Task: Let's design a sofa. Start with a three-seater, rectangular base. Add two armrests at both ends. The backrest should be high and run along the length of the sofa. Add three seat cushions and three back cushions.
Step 268:
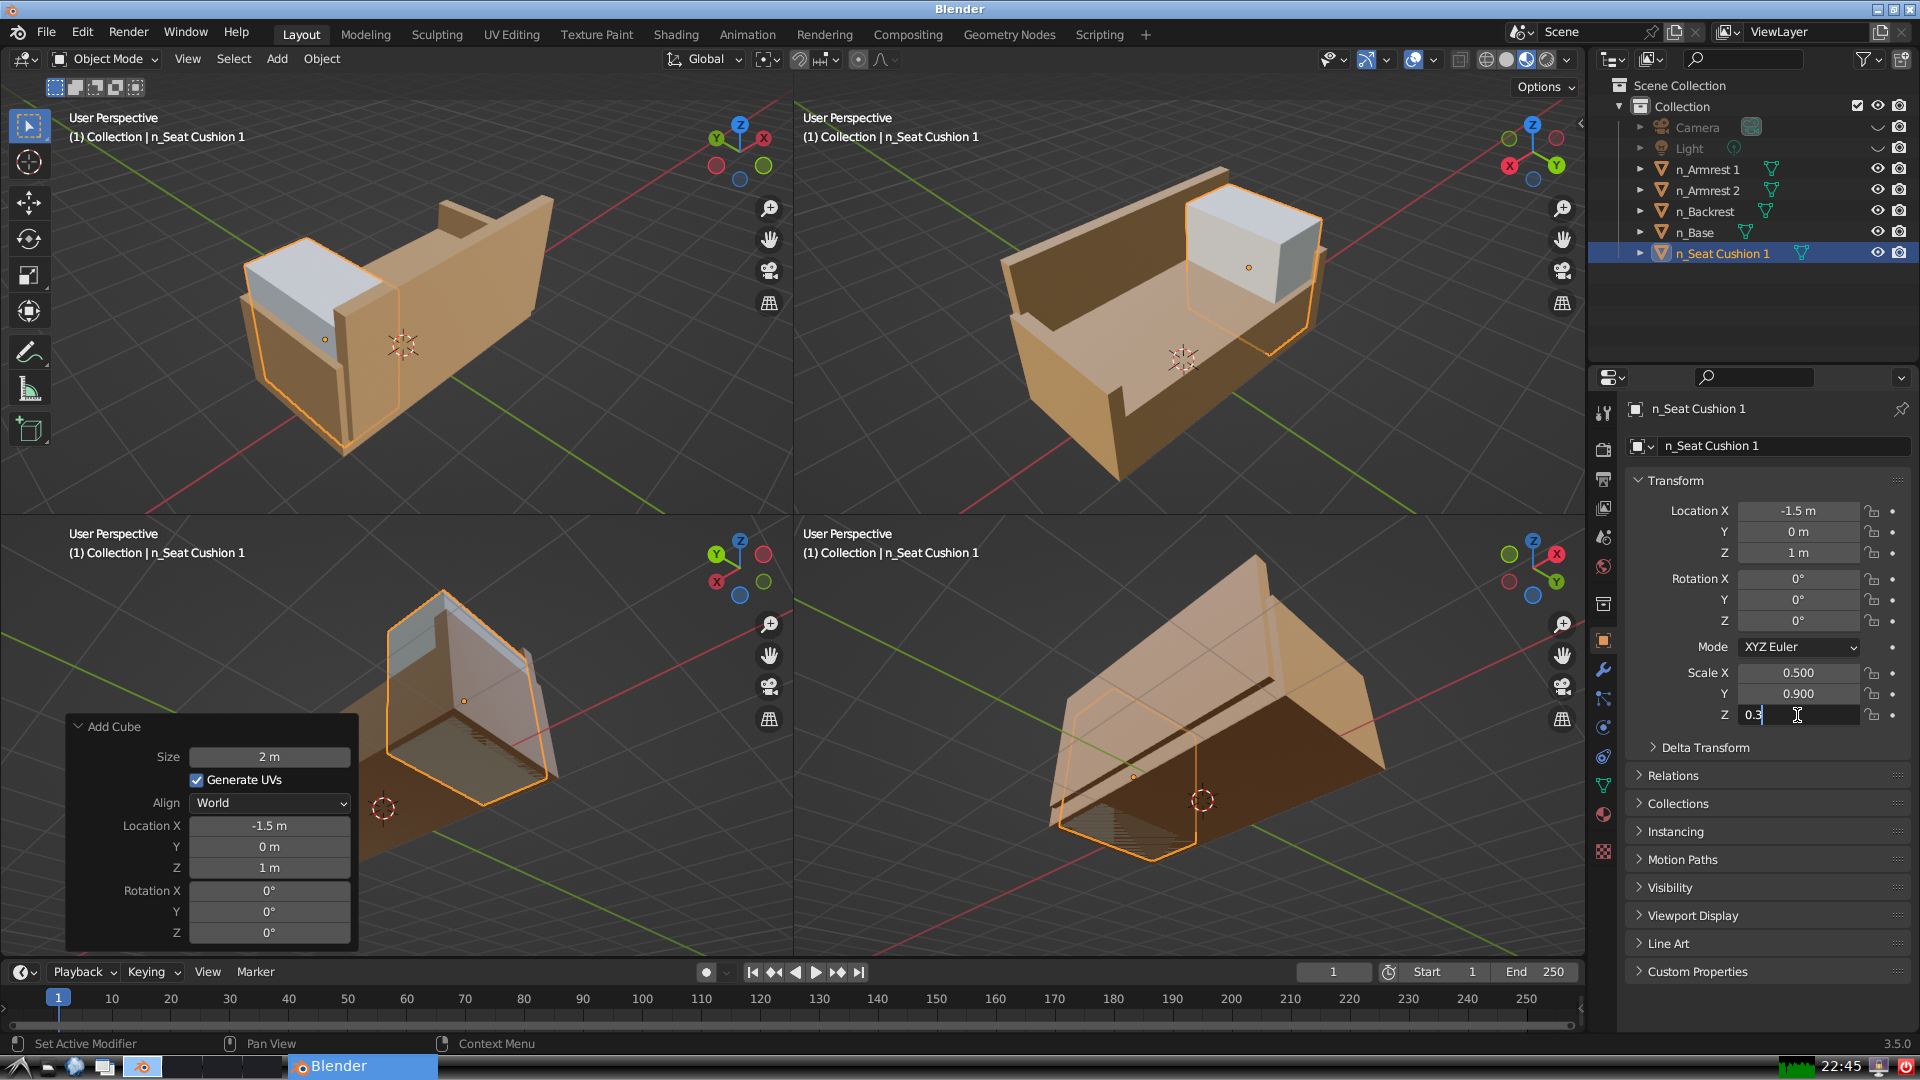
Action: {"key_press": ['Return']}